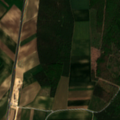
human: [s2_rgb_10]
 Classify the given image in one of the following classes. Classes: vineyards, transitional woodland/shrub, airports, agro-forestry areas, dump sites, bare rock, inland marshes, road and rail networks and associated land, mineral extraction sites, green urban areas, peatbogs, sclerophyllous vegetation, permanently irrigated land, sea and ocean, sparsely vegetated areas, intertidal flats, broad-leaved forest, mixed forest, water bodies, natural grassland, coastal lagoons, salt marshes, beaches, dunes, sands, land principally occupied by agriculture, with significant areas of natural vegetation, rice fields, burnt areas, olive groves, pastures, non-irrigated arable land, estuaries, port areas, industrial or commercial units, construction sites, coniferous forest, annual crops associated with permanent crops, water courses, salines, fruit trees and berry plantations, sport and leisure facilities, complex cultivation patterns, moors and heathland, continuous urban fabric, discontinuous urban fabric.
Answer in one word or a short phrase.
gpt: construction sites, non-irrigated arable land, broad-leaved forest